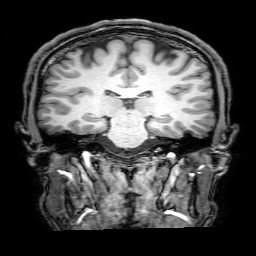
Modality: T1w
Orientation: sagittal
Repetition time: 0.00828 s
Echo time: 0.00388 s